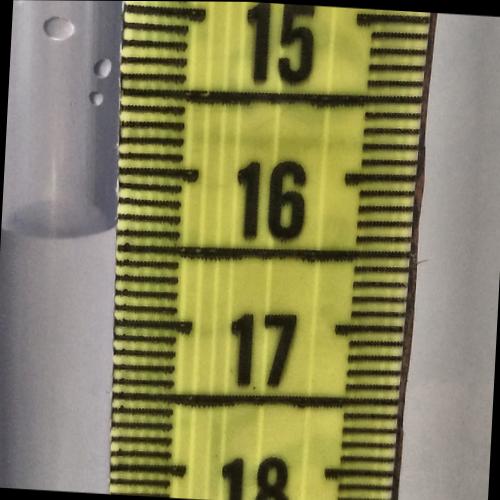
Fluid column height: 16.4 cm